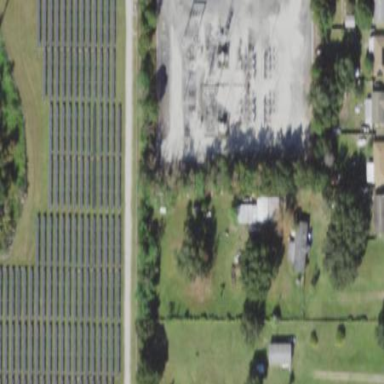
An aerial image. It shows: Outdoor distribution power substation.